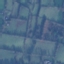
Land use / land cover class: Pasture